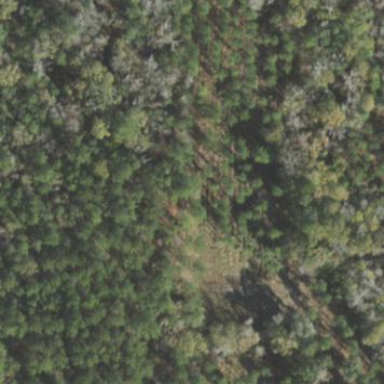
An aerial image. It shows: Forest with needle-leaved trees.